Chest X-ray:
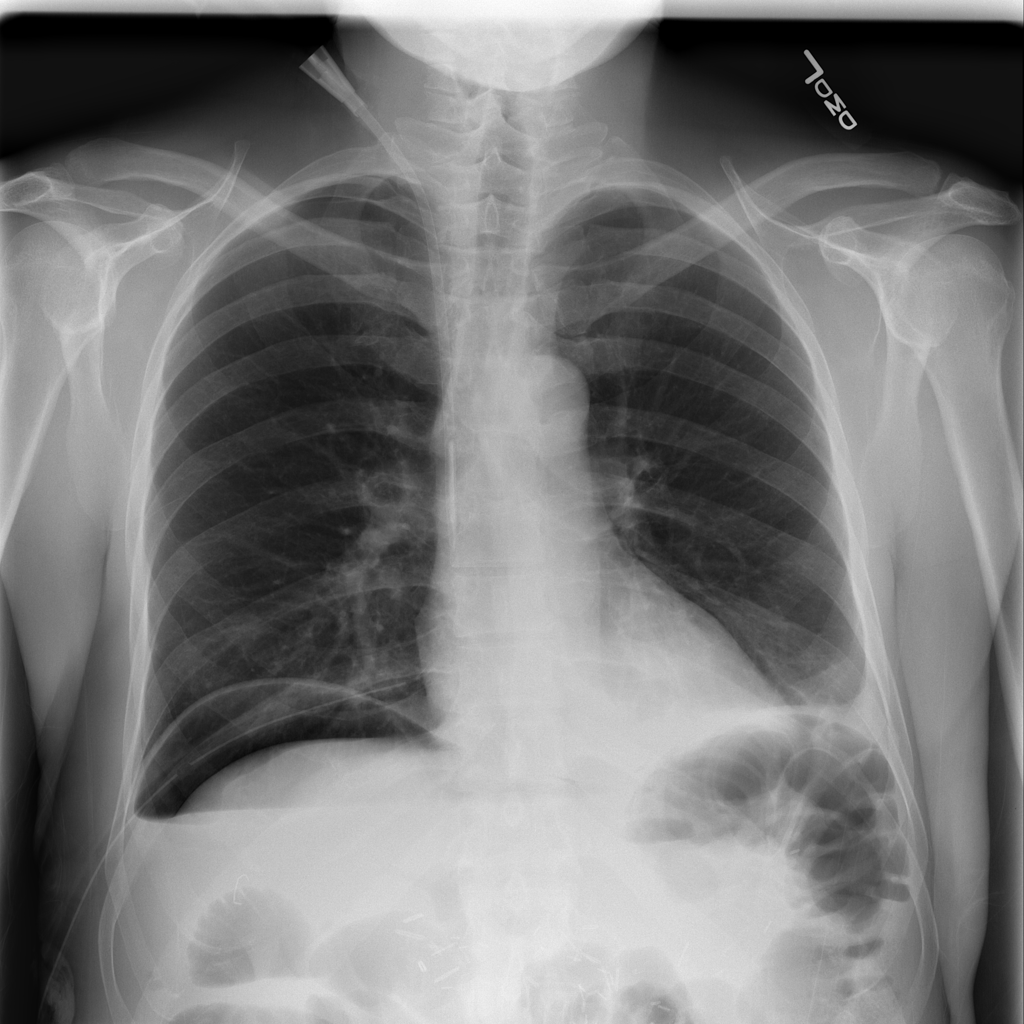
Findings: Consolidation, Effusion
No abnormal finding: no